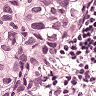
Metastatic tissue present: yes